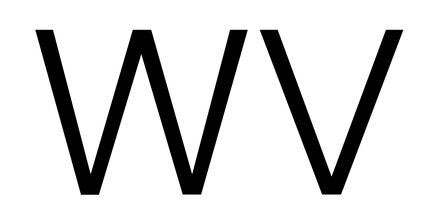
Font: Poppins-Light